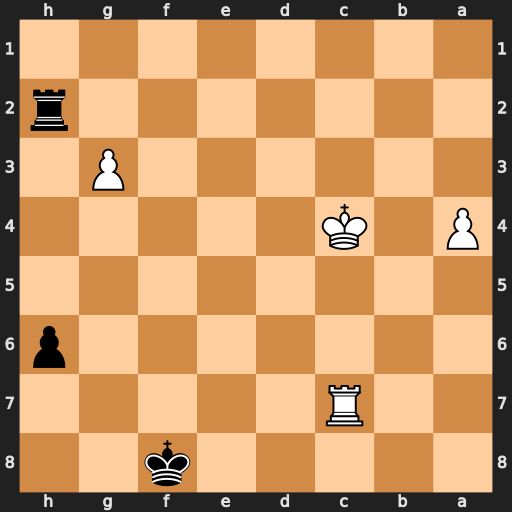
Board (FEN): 5k2/2R5/7p/8/P1K5/6P1/7r/8
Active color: b
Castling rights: -
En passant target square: -
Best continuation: Rc2+ Kb5 Rxc7